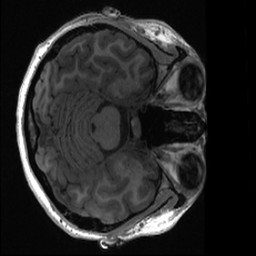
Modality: T1w
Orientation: axial
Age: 21
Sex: female